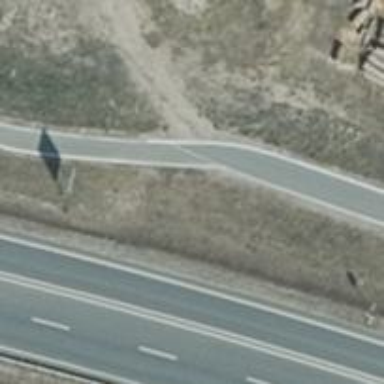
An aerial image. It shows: Cycleway.